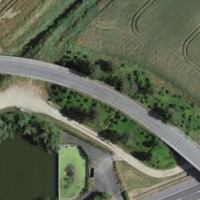
EUNIS habitat code: 57
Species observed at this site:
Symphoricarpos albus